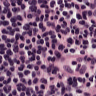
Metastatic tissue present: no